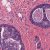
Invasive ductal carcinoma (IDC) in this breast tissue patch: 1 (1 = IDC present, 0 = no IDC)